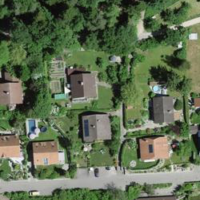
EUNIS habitat code: 55
Species observed at this site:
Cerastium tomentosum